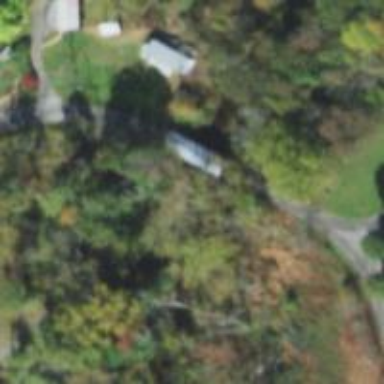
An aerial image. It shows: Covered bridge on residential road.